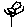
Label: flower